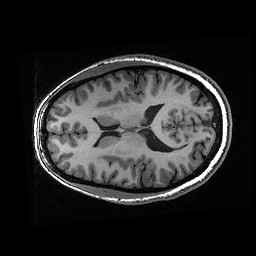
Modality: T1w
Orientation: axial
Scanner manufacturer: ge
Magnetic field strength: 3 T
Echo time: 0.00318 s